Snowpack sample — Snodgrass Mountain, Crested Butte, Colorado (2/4/25, 12:06 PM MST)
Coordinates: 38.923, -106.968
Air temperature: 35 °F
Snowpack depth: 80 cm
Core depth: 70 cm
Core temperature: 32 °F
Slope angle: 14°, slope face: 78°
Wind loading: low
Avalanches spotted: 0
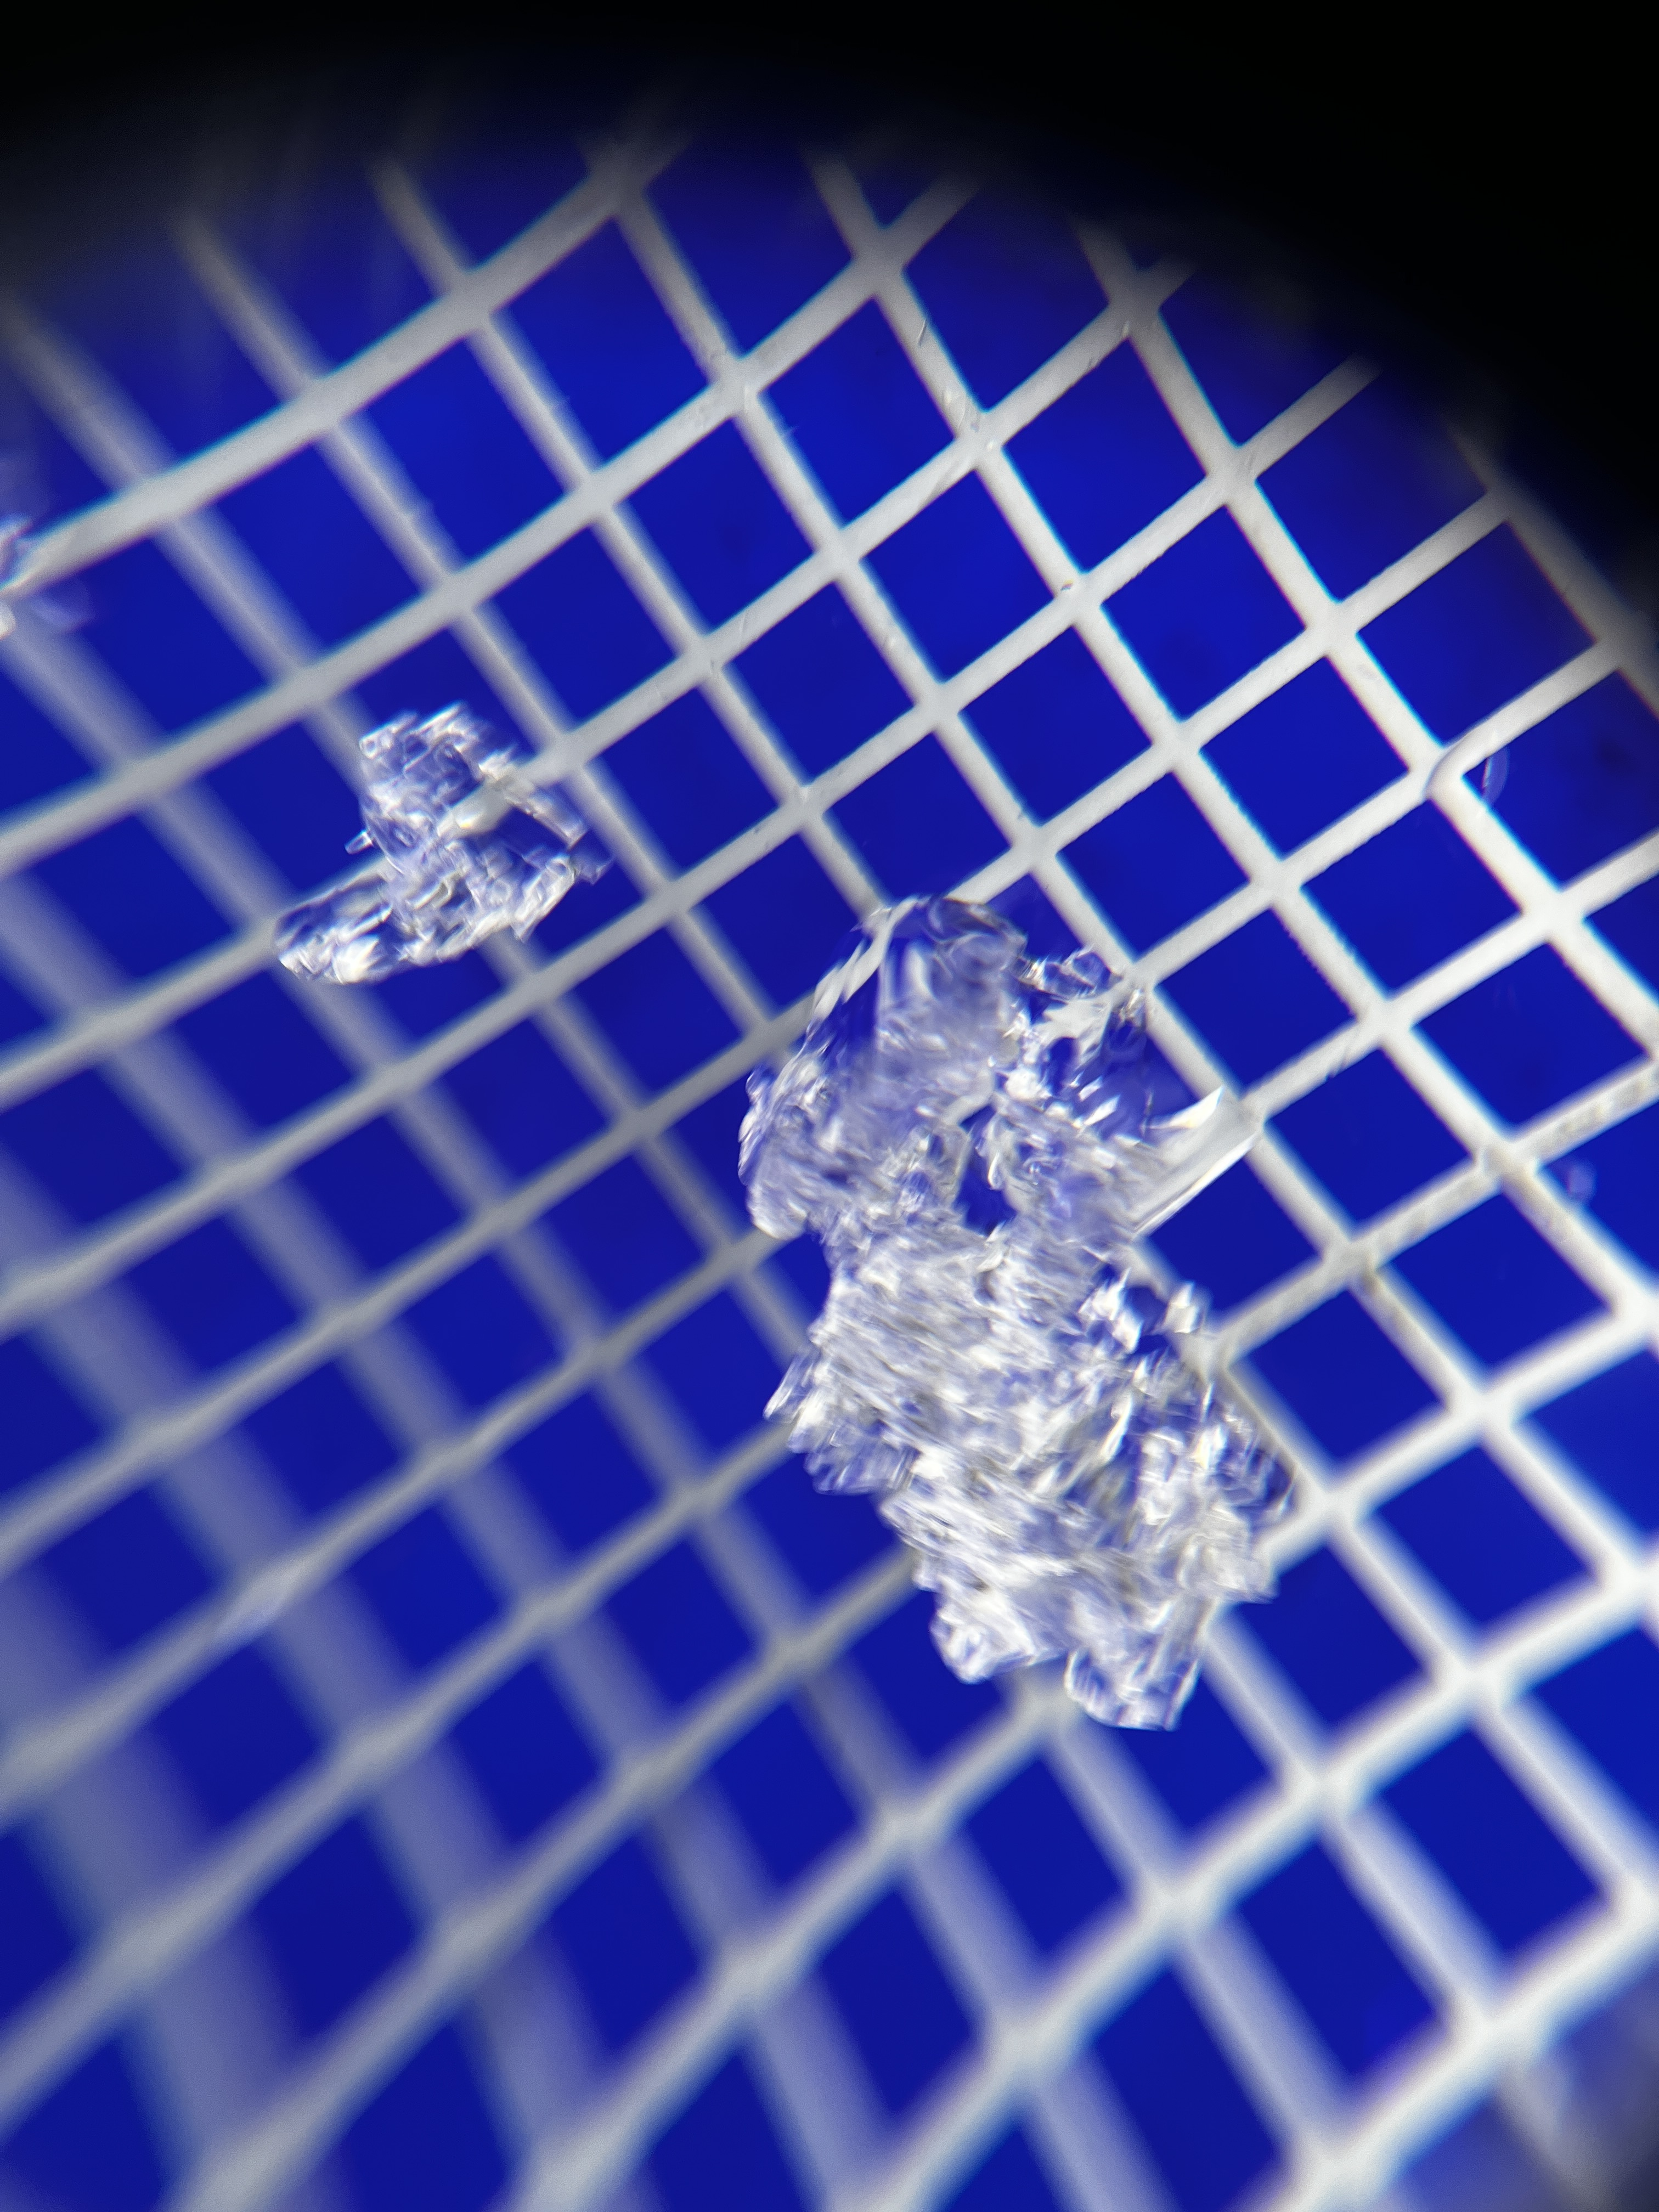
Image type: magnified_profile
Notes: No avalanches nearby, unusually warm weather for the last month reported by residents, Collected 25 yards from treeline